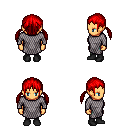
a pixel art fantasy rpg character, female body template, human, tanned skin, chain mail, teal pants, red twin-tailed hairstyle, black shoes, four views (front, back, left, right), 2x2 character sprite sheet, small pixel art, hard edges, no anti-aliasing